Field crop: maize
Growth stage: 2
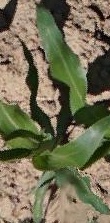
Species: maize